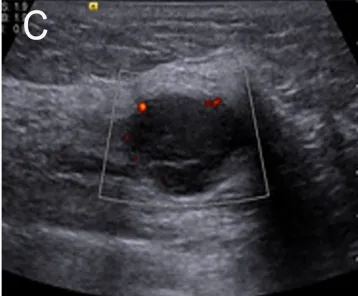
(B, C) Color-flow Doppler image showing small amount of blood flow signals inside and vessels in rim.
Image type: radiology (ultrasound)